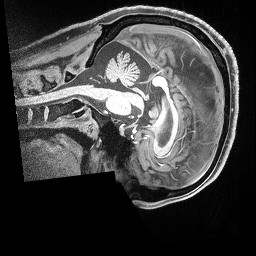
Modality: T1w
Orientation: sagittal
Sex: male
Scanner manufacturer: siemens
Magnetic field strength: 3 T
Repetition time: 2.53 s
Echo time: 0.00169 s